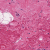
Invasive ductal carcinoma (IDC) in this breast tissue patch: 0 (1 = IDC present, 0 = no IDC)